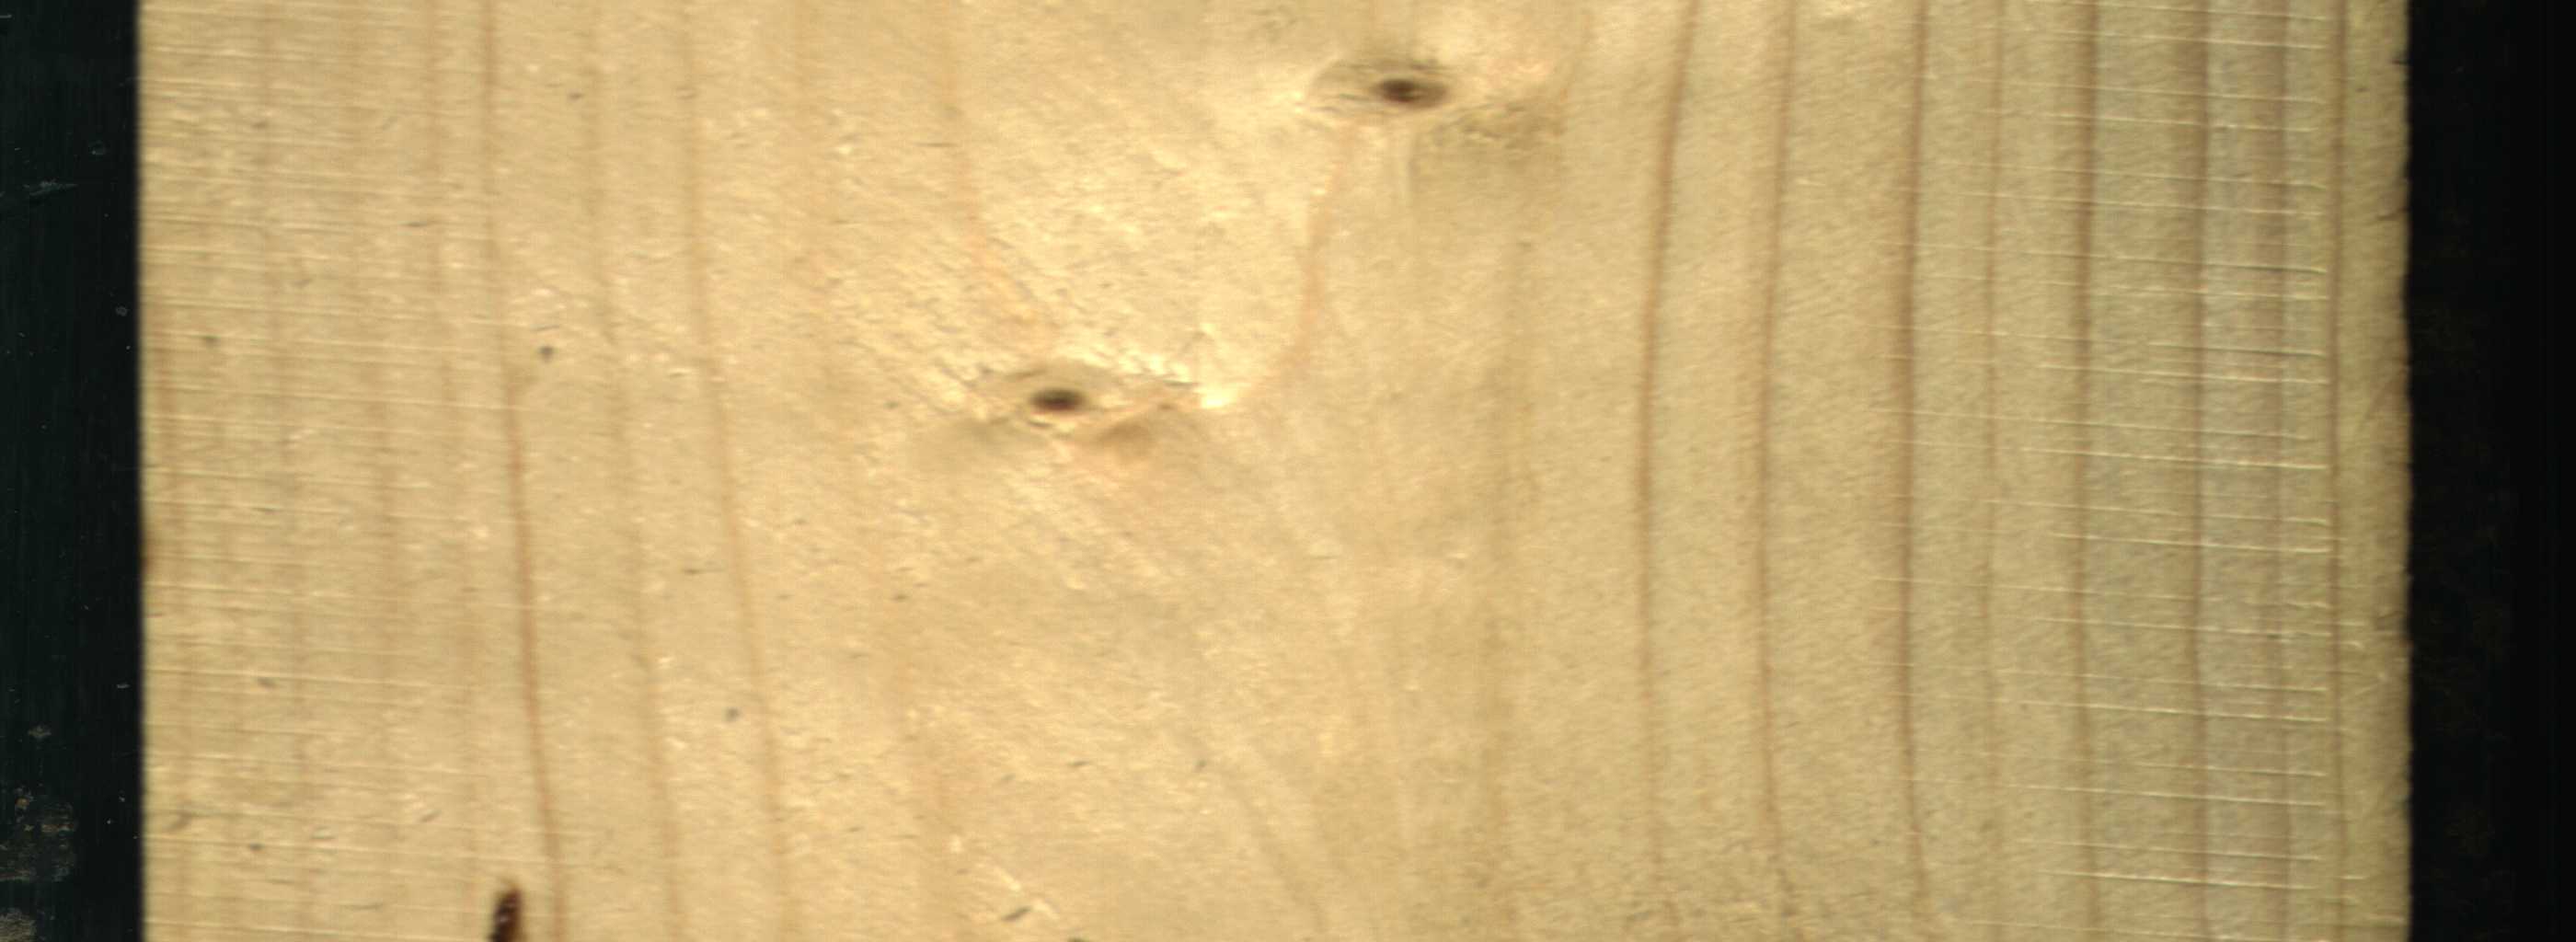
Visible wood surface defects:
resin
Live_Knot
Live_Knot